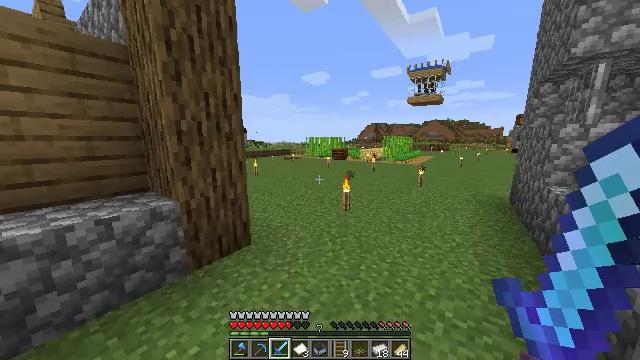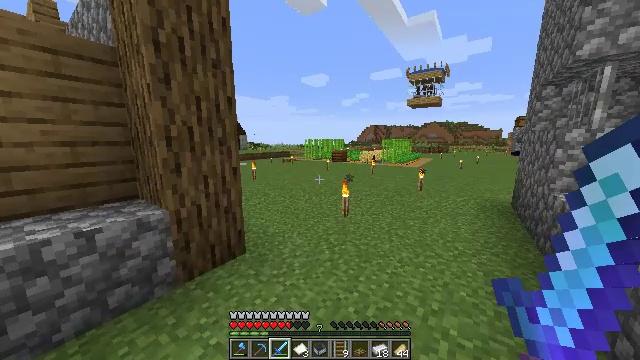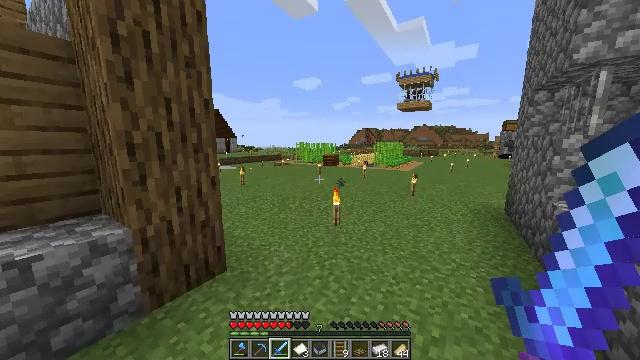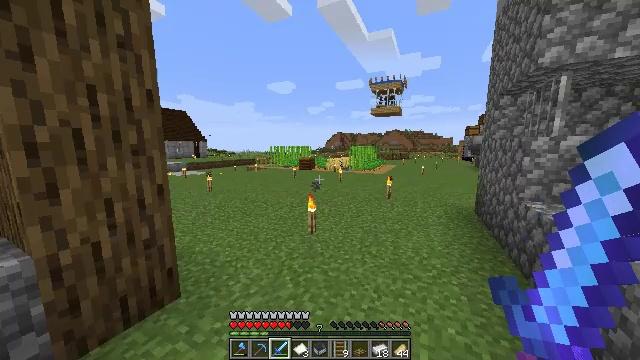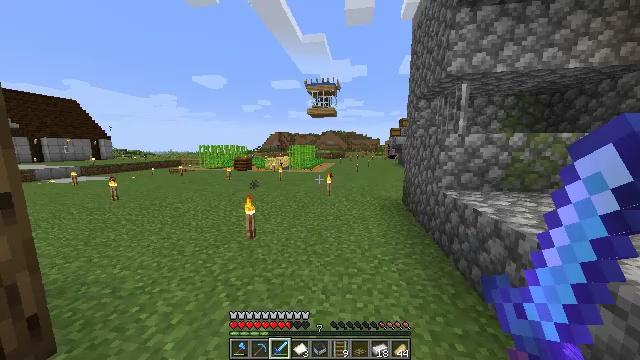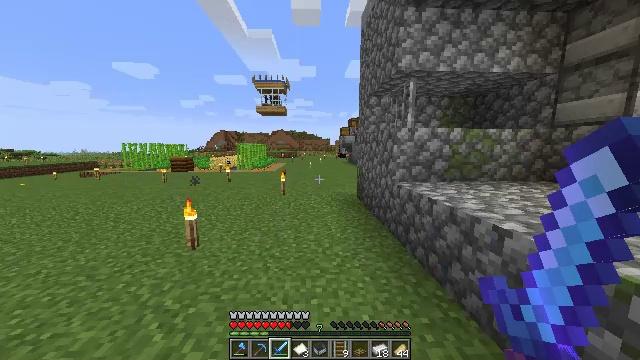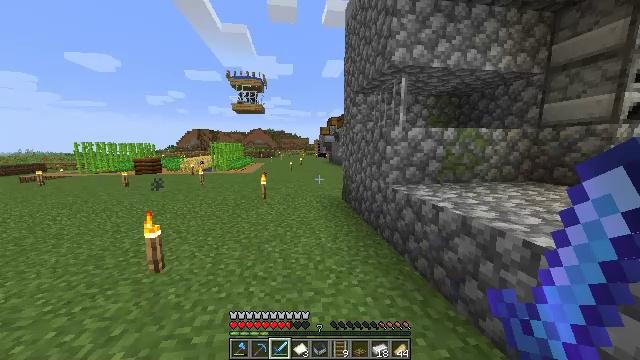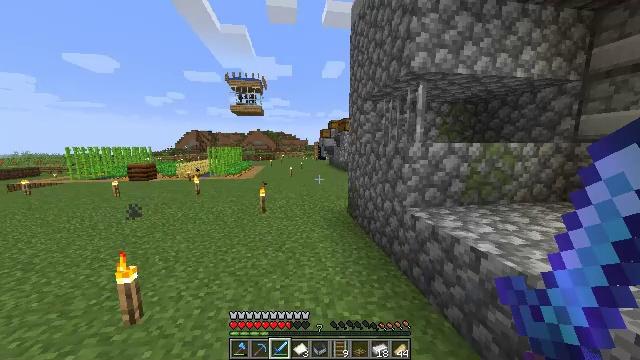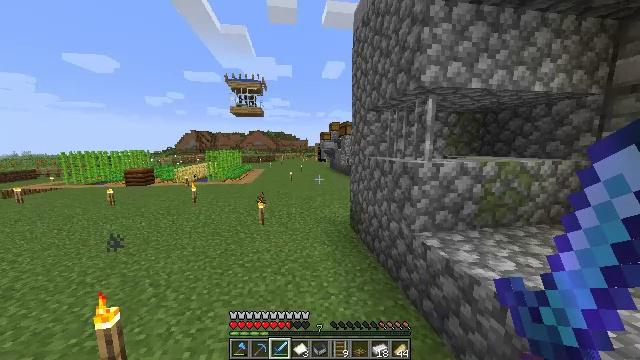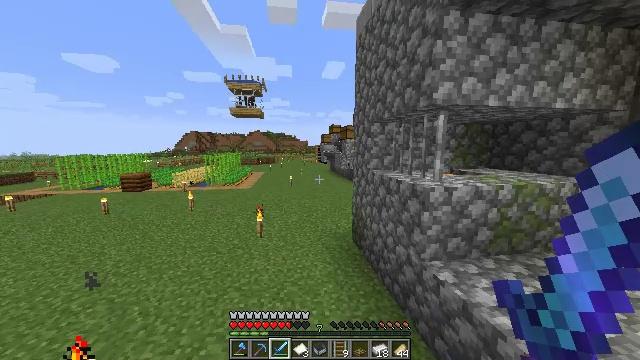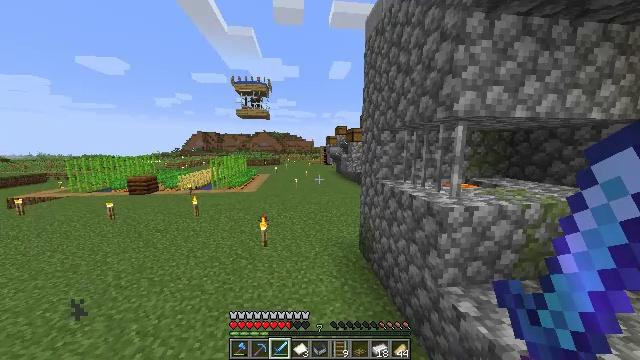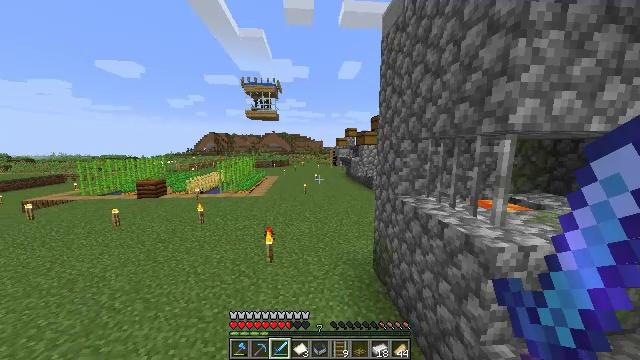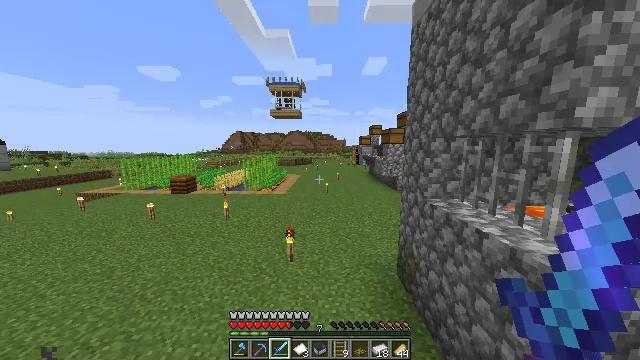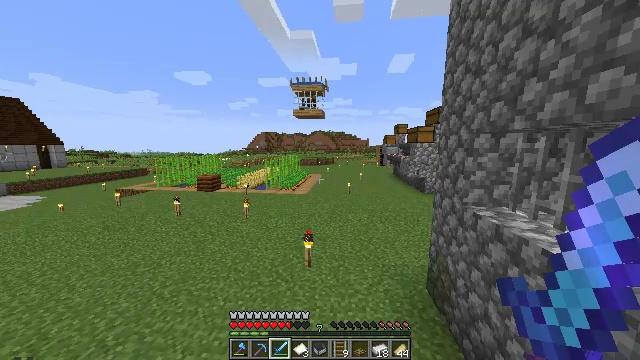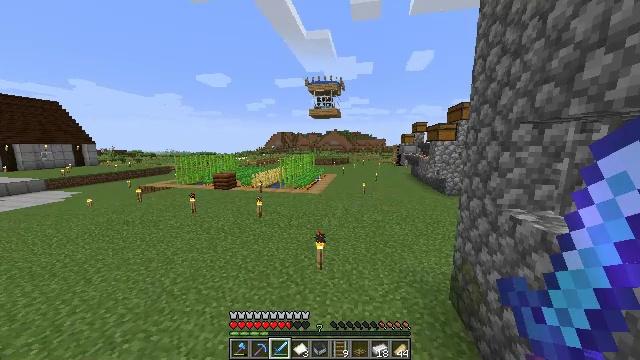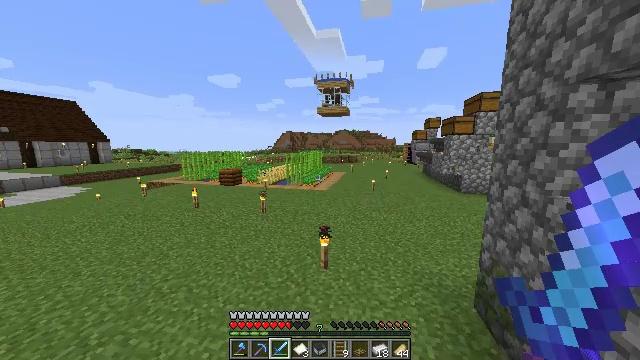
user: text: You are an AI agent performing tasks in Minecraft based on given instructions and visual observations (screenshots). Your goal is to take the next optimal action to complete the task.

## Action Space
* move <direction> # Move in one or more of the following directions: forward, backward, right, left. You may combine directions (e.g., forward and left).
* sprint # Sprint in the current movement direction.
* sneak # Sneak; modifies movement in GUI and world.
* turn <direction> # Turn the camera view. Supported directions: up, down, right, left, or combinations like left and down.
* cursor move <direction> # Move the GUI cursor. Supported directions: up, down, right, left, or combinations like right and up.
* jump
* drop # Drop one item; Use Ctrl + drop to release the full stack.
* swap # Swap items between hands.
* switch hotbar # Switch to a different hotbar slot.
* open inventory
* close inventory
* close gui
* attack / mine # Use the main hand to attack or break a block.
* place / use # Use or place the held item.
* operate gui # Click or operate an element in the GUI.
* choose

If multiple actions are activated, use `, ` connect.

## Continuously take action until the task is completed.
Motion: motion action
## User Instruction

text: Cut down the sugar cane stalks.
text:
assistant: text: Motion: move forward, jump
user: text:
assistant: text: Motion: move forward, turn right, jump
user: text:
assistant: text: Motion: move forward, turn right and up, jump
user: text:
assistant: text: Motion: move forward, turn right, jump
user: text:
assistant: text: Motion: move forward, sprint, turn right, jump
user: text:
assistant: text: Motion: move forward, sprint, turn right, jump
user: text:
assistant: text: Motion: move forward, sprint, jump
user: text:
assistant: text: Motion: move forward, sprint, jump
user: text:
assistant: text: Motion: move forward, jump
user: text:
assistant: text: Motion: move forward, turn left, jump
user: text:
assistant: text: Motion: move forward, turn left, jump
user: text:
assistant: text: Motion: move forward, turn left, jump
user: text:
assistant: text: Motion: move forward, turn left, jump
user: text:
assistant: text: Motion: move forward, turn left, jump
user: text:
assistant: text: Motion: move forward, turn left, jump
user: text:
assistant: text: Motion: move forward, sprint, turn left, jump
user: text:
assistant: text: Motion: move forward, sprint, jump
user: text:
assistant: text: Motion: move forward, sprint, turn left, jump
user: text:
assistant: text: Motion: move forward, sprint, turn left, jump
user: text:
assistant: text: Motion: move forward, turn left, jump
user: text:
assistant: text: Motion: move forward, turn left, jump
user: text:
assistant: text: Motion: move forward, turn left, jump
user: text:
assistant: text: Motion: move forward, turn left, jump
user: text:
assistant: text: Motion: move forward, sprint, turn left, jump
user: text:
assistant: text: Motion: move forward, sprint, turn left, jump
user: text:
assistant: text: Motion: move forward, sprint, jump
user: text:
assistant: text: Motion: move forward, sprint, jump
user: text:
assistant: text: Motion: move forward, sprint, jump
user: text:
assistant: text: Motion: move forward, jump
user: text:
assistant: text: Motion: move forward, jump